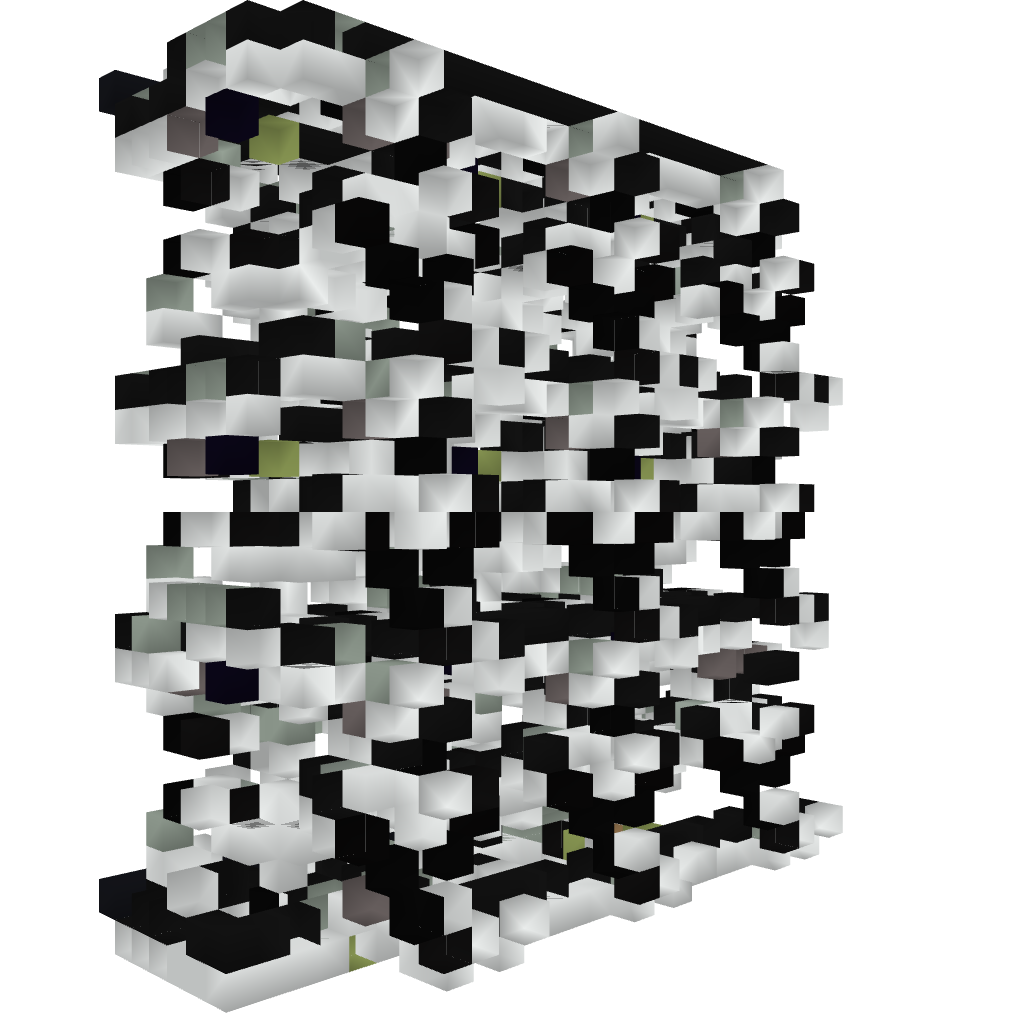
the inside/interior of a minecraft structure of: Compact Tic-Tac-Toe  -  Designed for Flying / Creative